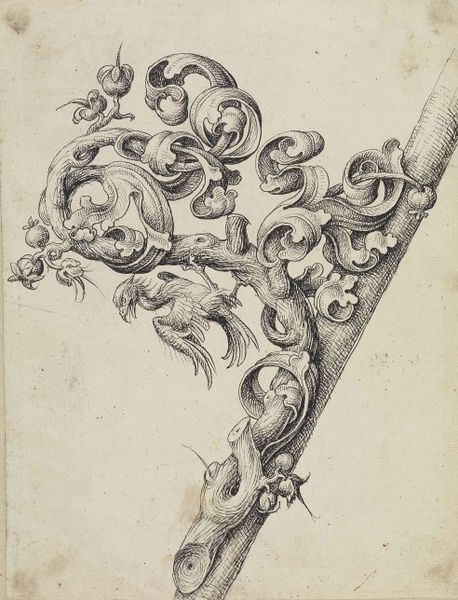
Titel: Krabben-Ornament (Astwerkkrabbe mit pickendem Vogel)
Künstler: Anonym (15. Jh. D)
Standort: Karlsruhe
Institution: Staatliche Kunsthalle Karlsruhe
Schlagwörter: adler, baum, blätter, falke, flügel, schatten, vogel, weiß, äste, blume, blumen, geschwungen, grau, holz, schmuck, schwarz, skizze, zeichnung, blüte, blüten, muster, ornament, federn, ast, stamm, blatt, girlande, pflanze, pflanzen, gotik, rokoko, schräg, frucht, früchte, ranken, papier, schnabel, stab, grafik, graphik, schattierung, linien, füsse, detail, floral, ornamente, verzierung, blühen, stiel, tusche, krabbe, dürr, krank, kohle, zweig, beeren, druck, schwarzweiss, schraffur, radierung, stich, kreise, bleistift, krallen, entwurf, kunst, brokat, ranke, schnitzerei, organisch, flecken, fragment, diagonal, schnörkel, hängend, knospe, knospen, geäst, mittelalter, blattwerk, dornen, geier, greif, gehölz, volute, beere, filigran, kupferstich, groteske, mager, verziehrung, maßwerk, arkanthus, arabeske, graphit, arkantus, rocaille, krabben, arkantuslaub, kringel, blattranke, biologie, phönix, astwerk, zeihcnung, naturwissenschaft, knorpel, arkantusblätter, diagonal#, #federn, schnörkelig, zweih, zweig mit ornamenten